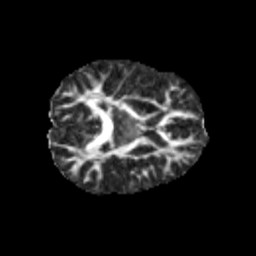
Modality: FA
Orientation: axial
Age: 11
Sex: female
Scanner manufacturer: siemens
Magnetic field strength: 3 T
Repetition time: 3.8 s
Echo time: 0.07 s